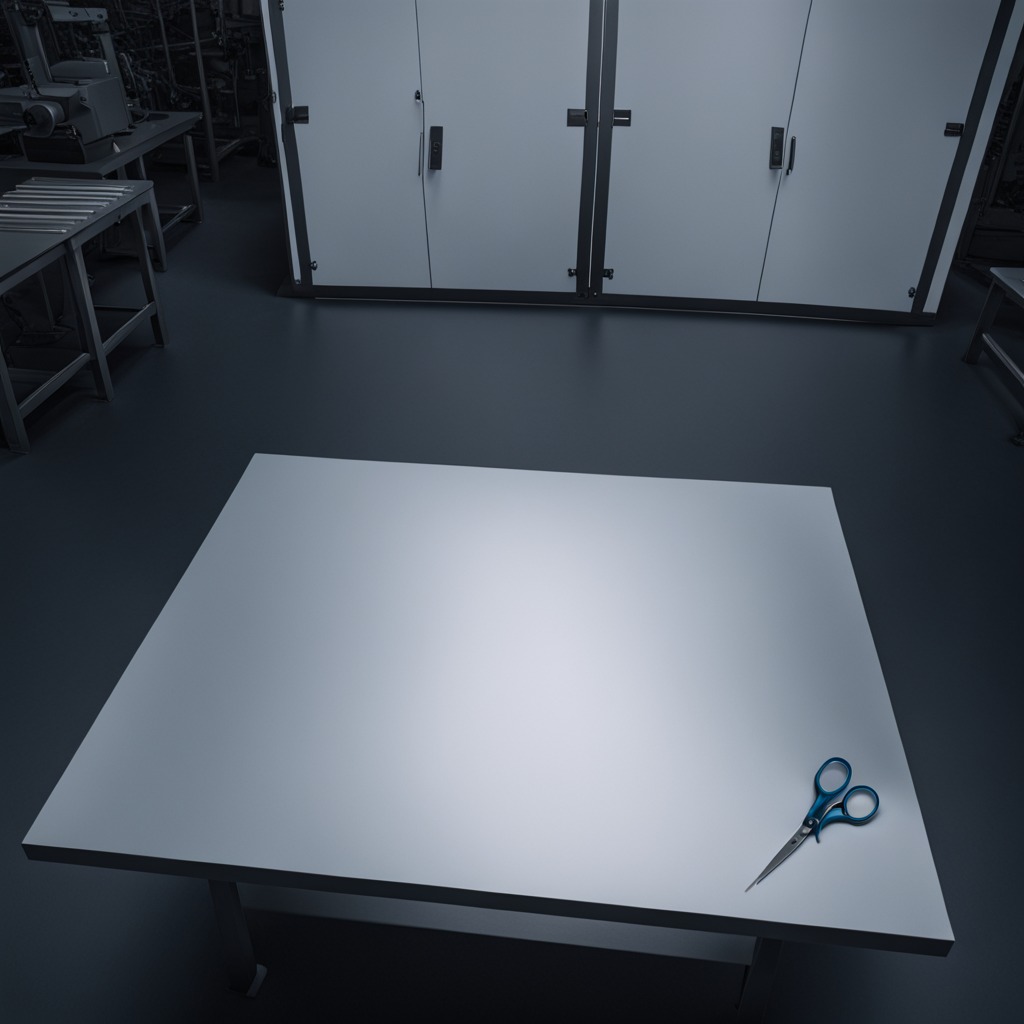
A scissor is lying on a clean empty table in the evening soft directional lighting on the tabletop realistic grain studio-quality clarity centered framing